A bearing vibration time series has been folded into this square grayscale image, one row per segment of consecutive samples. Diagnose the bearing from this image, choosing from: normal, inner_race, outer_race, ball.
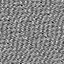
Answer: outer_race